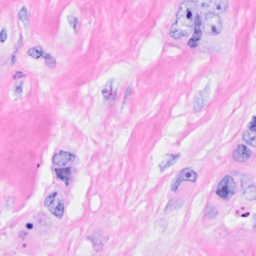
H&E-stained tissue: Breast